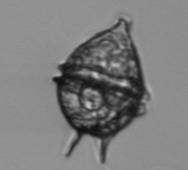
Label: Protoperidinium